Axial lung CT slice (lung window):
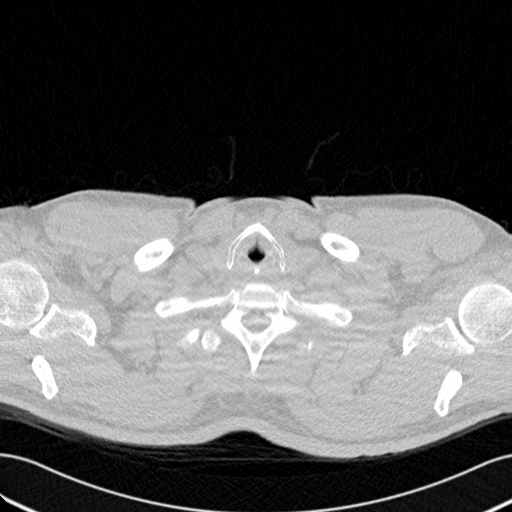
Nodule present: no